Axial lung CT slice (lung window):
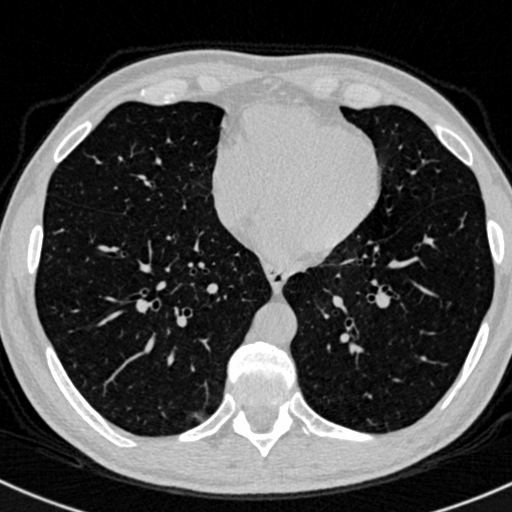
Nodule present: no